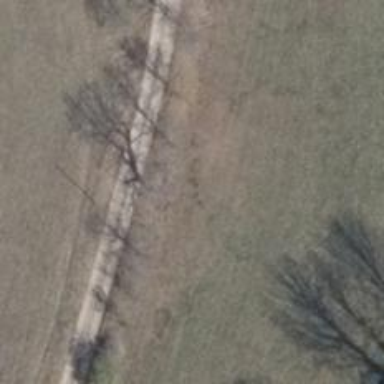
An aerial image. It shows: Row of trees in natural setting.